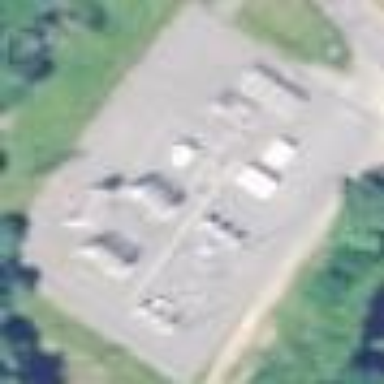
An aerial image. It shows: Power substation.